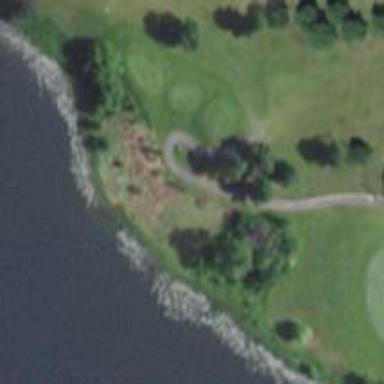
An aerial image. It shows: Path designated for golf carts.